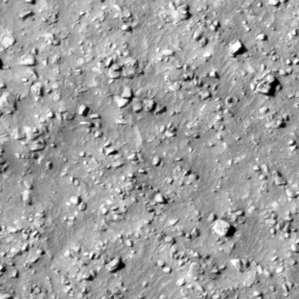
Label: non_frost